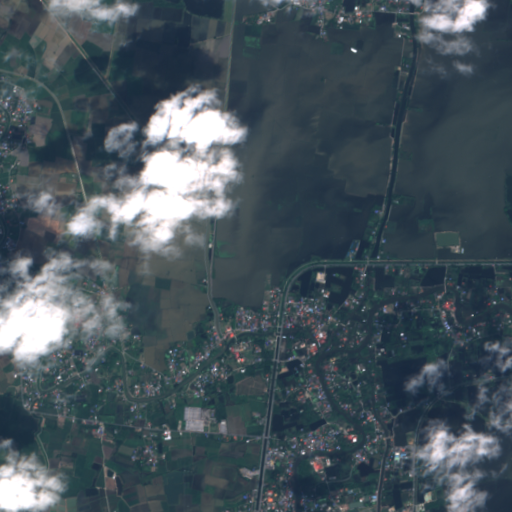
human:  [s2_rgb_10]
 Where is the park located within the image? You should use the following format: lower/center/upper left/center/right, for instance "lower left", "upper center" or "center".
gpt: The park is located in the upper left of the image.
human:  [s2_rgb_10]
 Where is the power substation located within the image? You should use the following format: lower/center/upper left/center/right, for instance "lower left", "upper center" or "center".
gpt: The power substation is located in the lower center of the image.
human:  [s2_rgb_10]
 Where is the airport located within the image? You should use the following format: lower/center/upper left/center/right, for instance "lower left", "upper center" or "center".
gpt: There is no airport in the image.